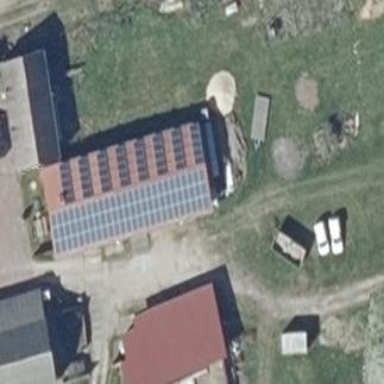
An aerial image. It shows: Building featuring small installation solar photovoltaic panel for electricity generation.